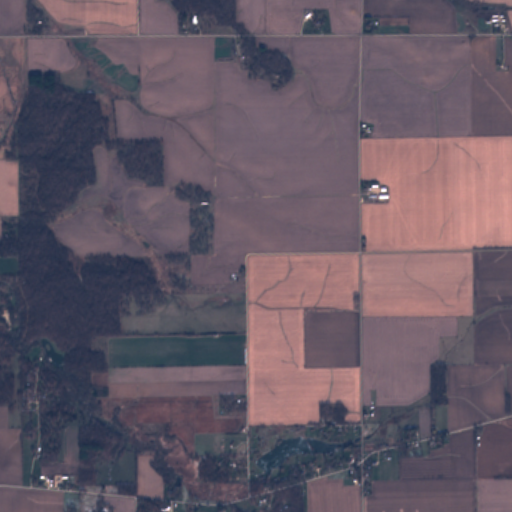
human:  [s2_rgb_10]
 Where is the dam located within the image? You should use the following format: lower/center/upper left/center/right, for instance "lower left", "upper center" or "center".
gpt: The dam is located in the lower center of the image.
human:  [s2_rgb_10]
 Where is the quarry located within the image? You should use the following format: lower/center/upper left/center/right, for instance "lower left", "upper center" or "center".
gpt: The quarry is located in the center left of the image.
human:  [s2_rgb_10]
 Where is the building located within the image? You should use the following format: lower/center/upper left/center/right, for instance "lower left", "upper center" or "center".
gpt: The building is located in the lower left of the image.
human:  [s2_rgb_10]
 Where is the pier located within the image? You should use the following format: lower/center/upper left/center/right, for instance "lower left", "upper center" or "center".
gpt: The pier is located in the lower left of the image.
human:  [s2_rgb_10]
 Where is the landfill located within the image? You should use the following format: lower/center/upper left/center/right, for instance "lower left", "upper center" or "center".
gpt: There is no landfill in the image.